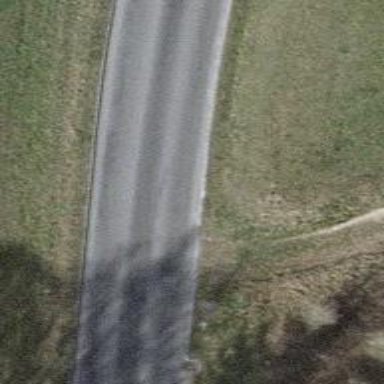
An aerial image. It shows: Track road with grade4 tracktype.